Interaction volume radius: 5 \u00c5
Interaction volume height: 20 \u00c5
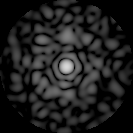
Disorder parameter: 0.7382